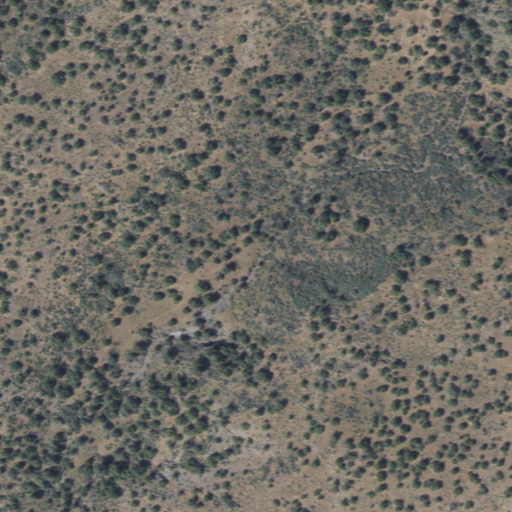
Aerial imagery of mountain in Arizona named Arrowhead Mountain containing only shrub